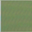
Piece: xx